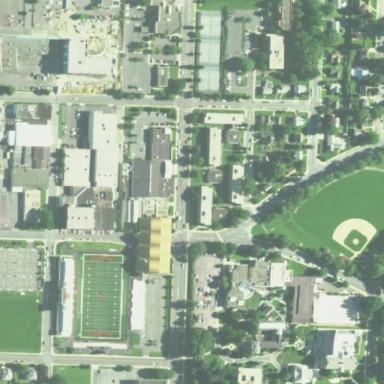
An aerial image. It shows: College or university.